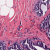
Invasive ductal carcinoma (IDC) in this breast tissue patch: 0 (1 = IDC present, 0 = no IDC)